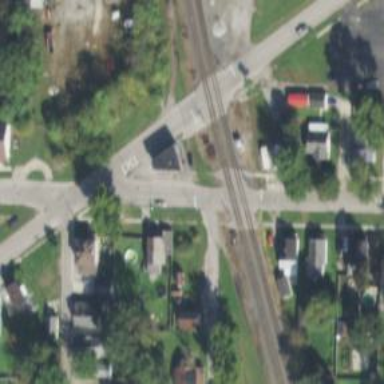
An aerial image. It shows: Railway crossing.